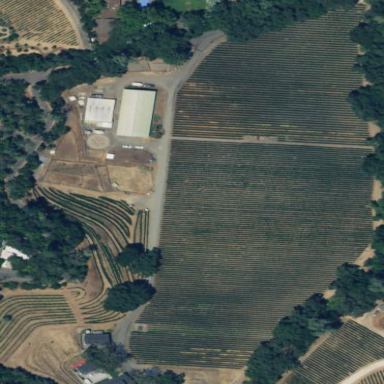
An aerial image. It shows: Vineyard with wine grapes as the crop.